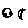
Label: moon